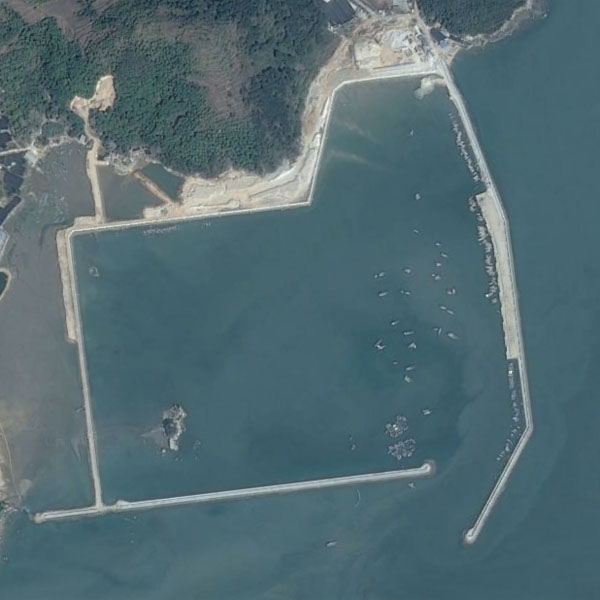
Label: Port